Question: I know this question has been asked multiple times before, but in Unity? The answer seems to be that it is whatever you want it to be (the typical answer is that it is relative, 1m and has something to do with the physics).
But it has to translate to pixels somehow in the context of sprites? Take for instance this 64x64 pixel box:

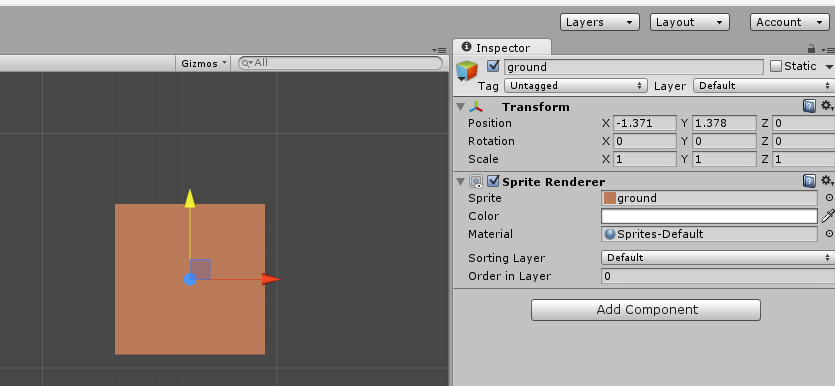
Answer: You can see how many pixles it is per unit. Unity has 100 pixels per unit from the start (at least for me) and you can change it for each sprite. If you select a sprite (in the project tab) it should look something like the image below and from there you can change it to whatever you want.